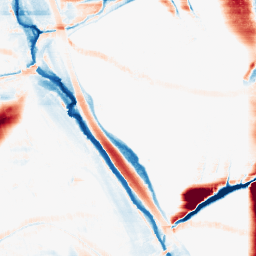
Category: morphological
Decomposition family: morphological_rect
Decomposition parameters: operation: average
width: 50
height: 10
Upsampling method: quartic
Upsampling parameters: scale: 2
Upsampling scale: 2